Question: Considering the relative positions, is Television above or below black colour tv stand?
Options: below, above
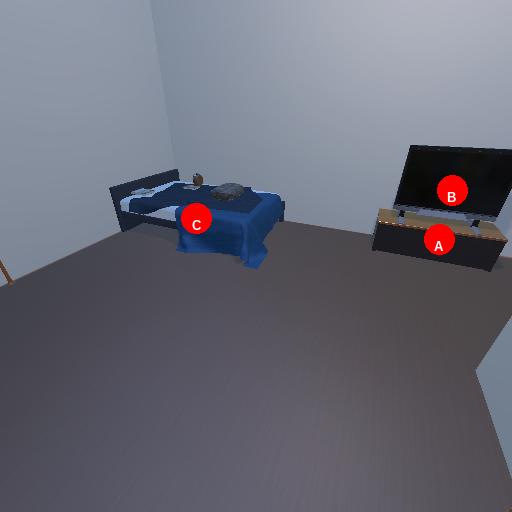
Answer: below